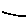
Label: line